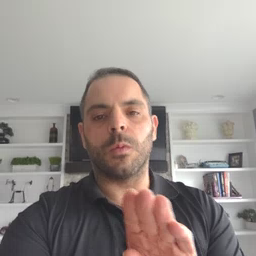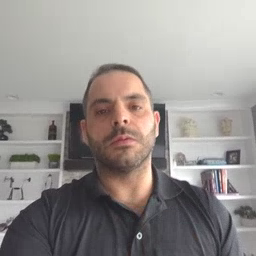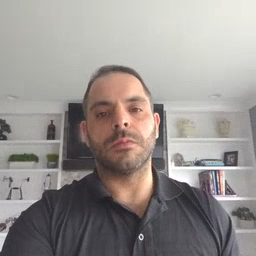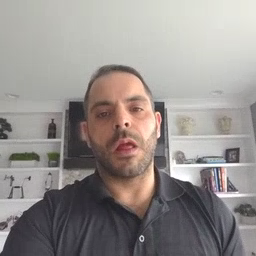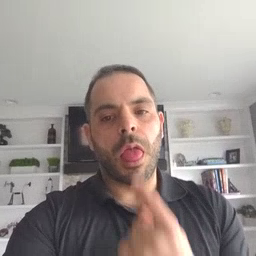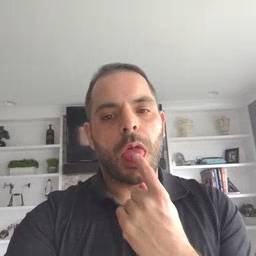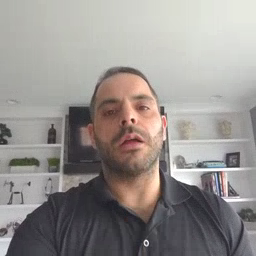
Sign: tongue